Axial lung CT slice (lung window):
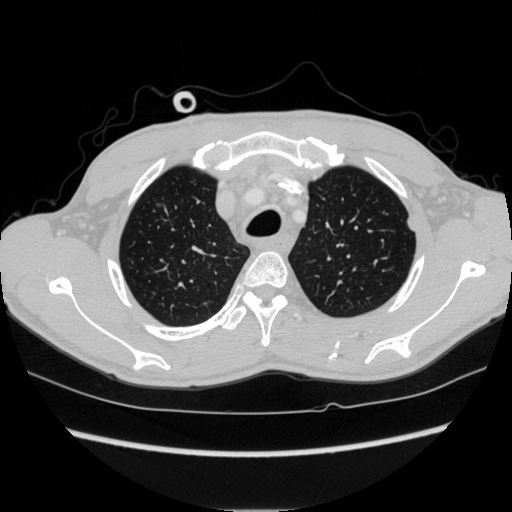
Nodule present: yes
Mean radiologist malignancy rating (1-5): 3.5